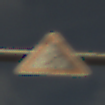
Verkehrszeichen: KreuzungOderEinmuendung
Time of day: Midday
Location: Outdoor (RoadRail)
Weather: PartlyCloudy
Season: NotSpecified
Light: Natural